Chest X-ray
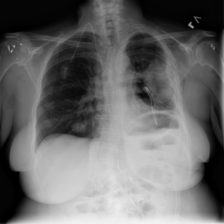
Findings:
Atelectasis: negative
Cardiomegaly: negative
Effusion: negative
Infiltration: positive
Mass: positive
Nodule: negative
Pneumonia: negative
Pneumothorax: negative
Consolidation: negative
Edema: negative
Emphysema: negative
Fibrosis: negative
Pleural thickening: positive
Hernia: negative